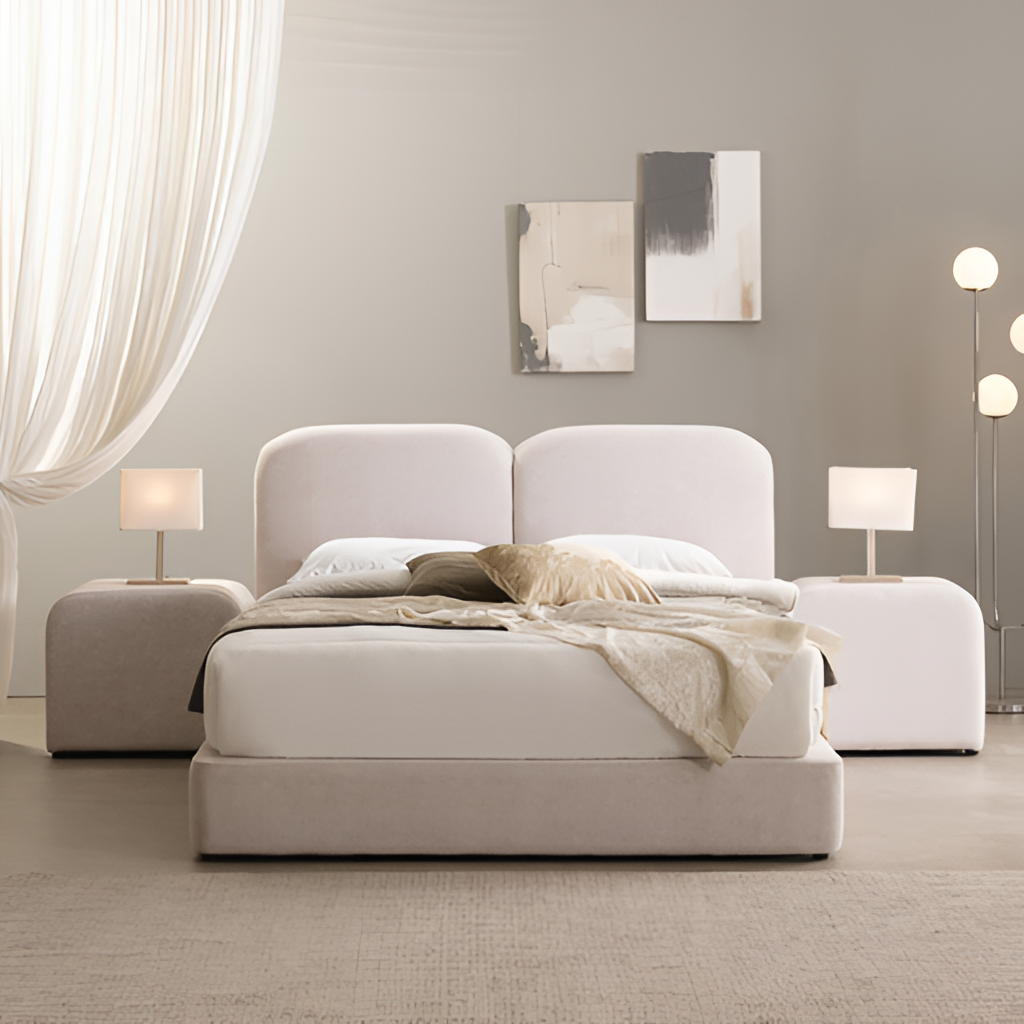
bedroom, fabric bed, beige tile flooring, with large square pattern, modern, beige paint wallpaper, with solid pattern